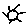
Label: sun